Question: I'm working with XCode9 and Swift 4. I am using these button templates as placeholders for my application design. I'm trying to figure out how to make the button animate like the picture. Or is there a way to animate each picture into a single button press? Thanks!

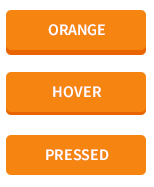
Answer: This can easily be done by implementing a different UIImage for these three states of the button
1- Orange ----> .normal
2- Hover ----> .highlighted
3- Pressed ----> touch down
off course the 3 images design will be different to reflect the bottom part of the image that makes the user feel that the button can be compressed